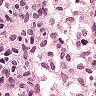
Metastatic tissue present: no